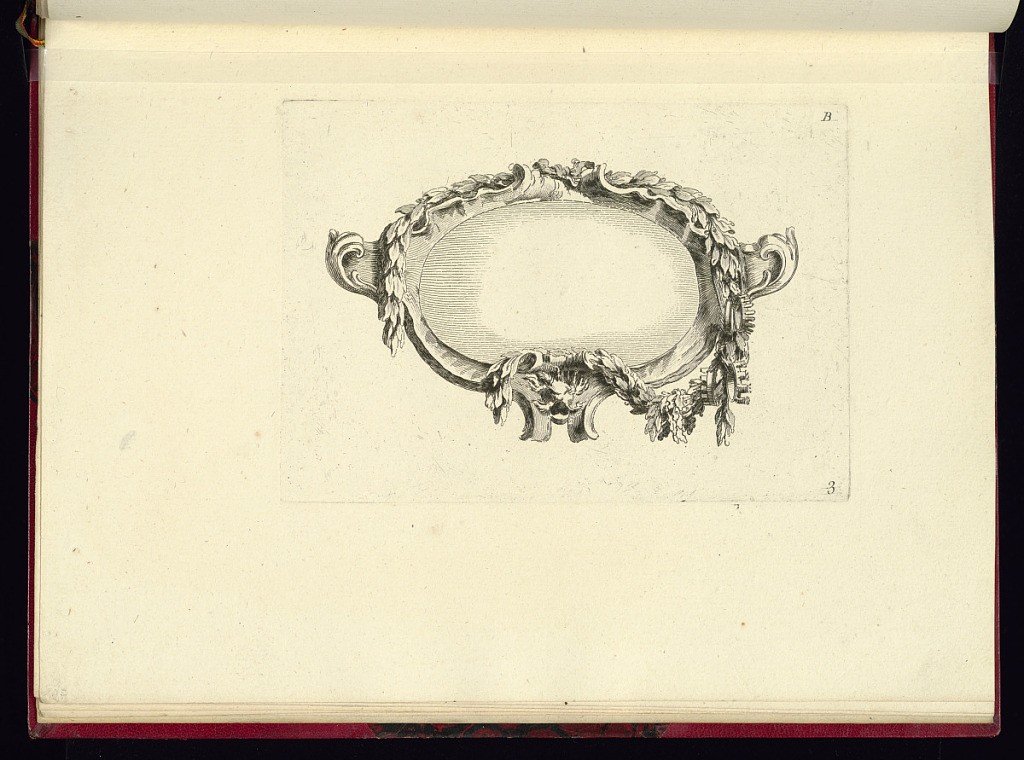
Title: Cartouche Design
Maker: Pierre-Philippe Choffard, French, 1730–1809
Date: ca.1760–75
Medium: Etching on laid paper
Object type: Print
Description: A cartouche design featuring a festoon of laurel leaves and scrolling acanthus leaf motifs. The plate is numbered and lettered.